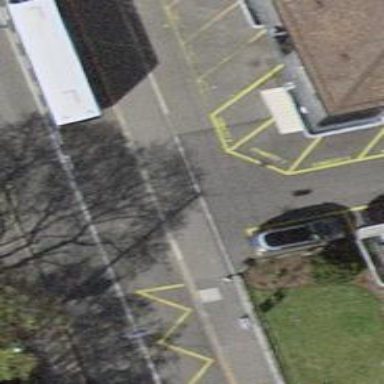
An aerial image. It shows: Unmarked crossing with traffic calming table.